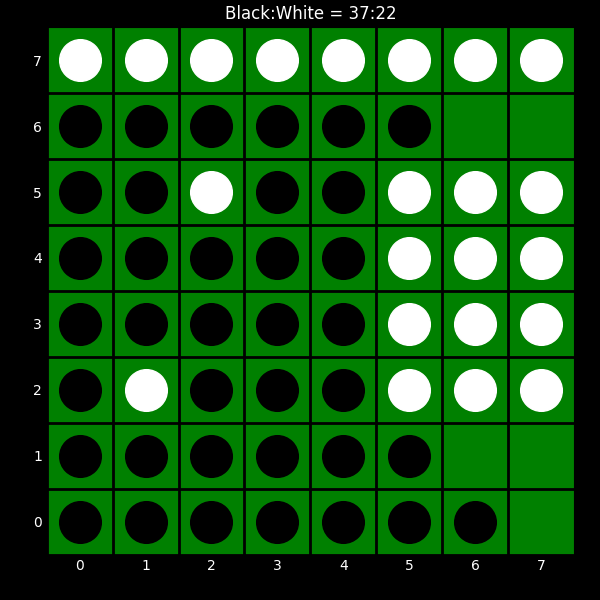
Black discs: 37
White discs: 22